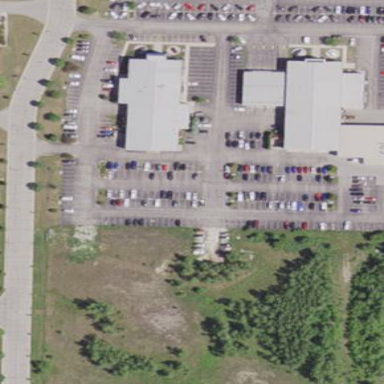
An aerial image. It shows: Car shop in retail area.